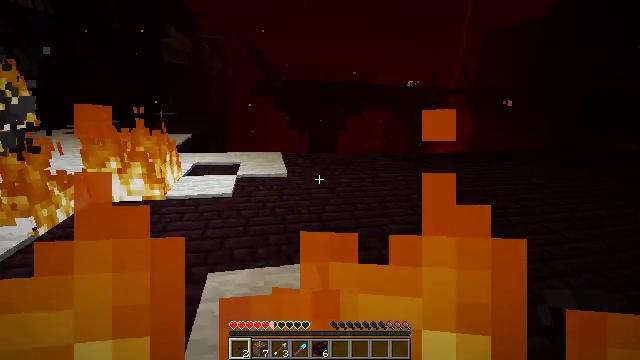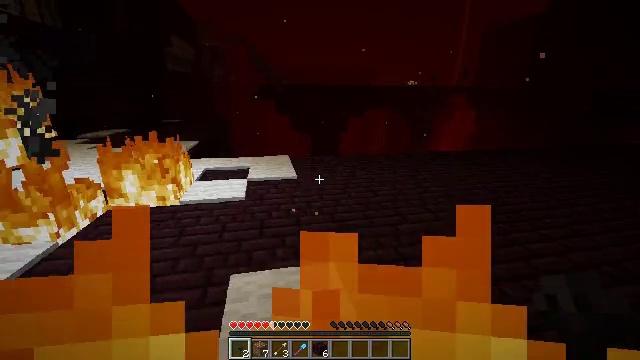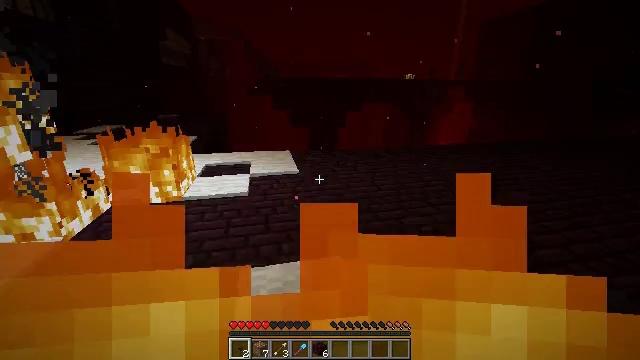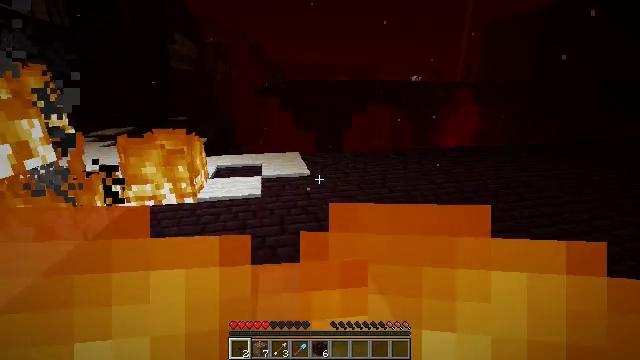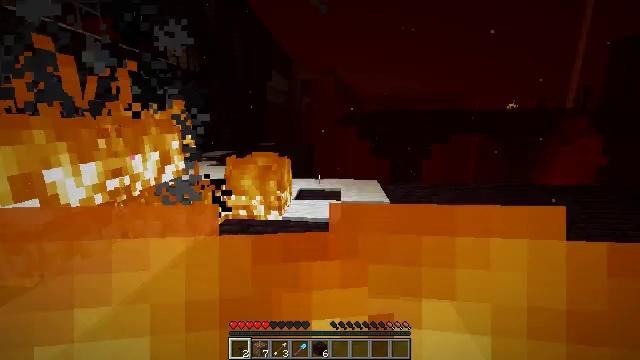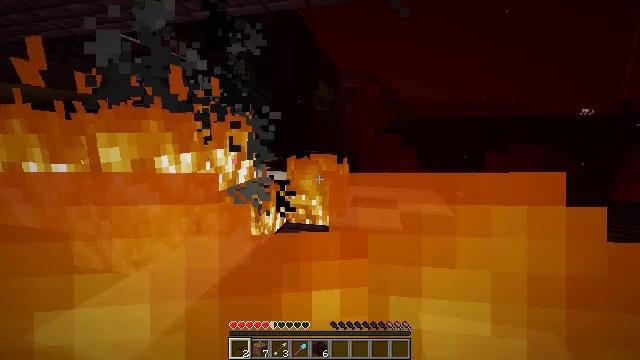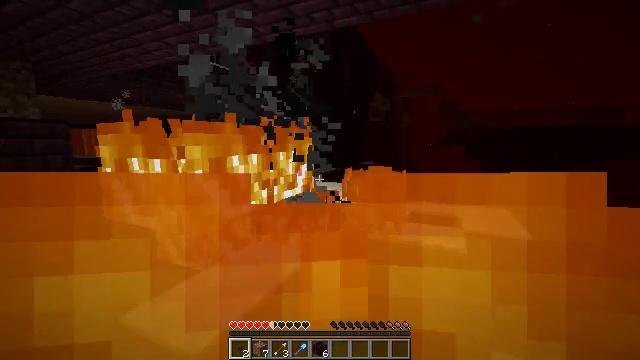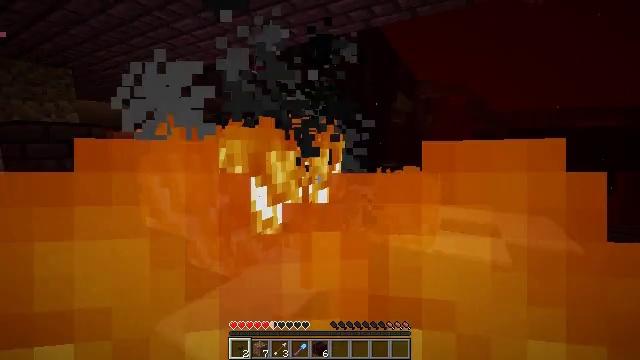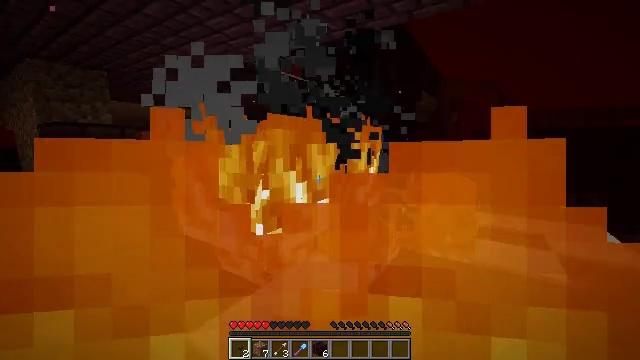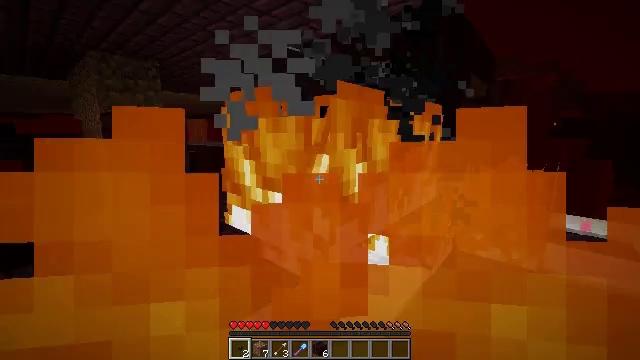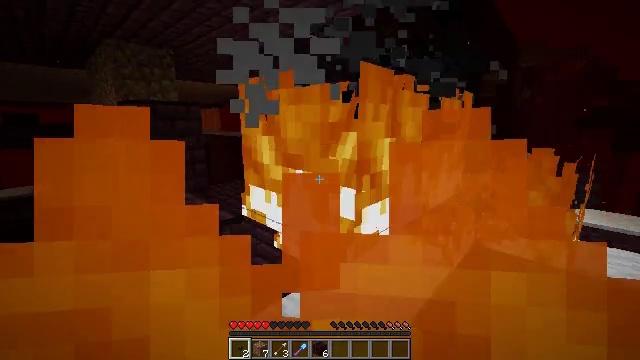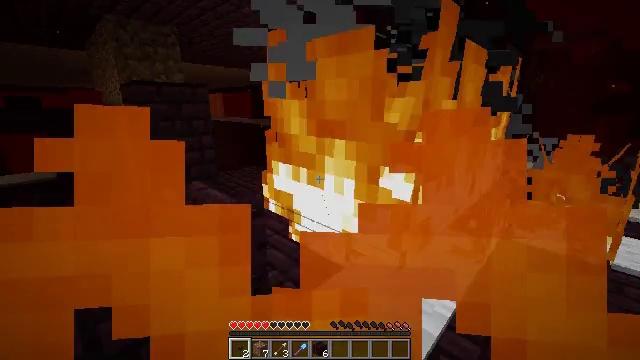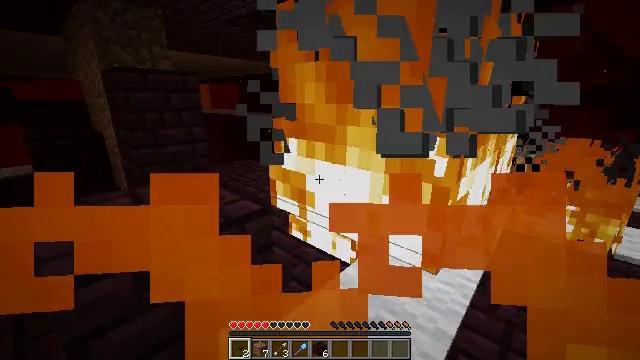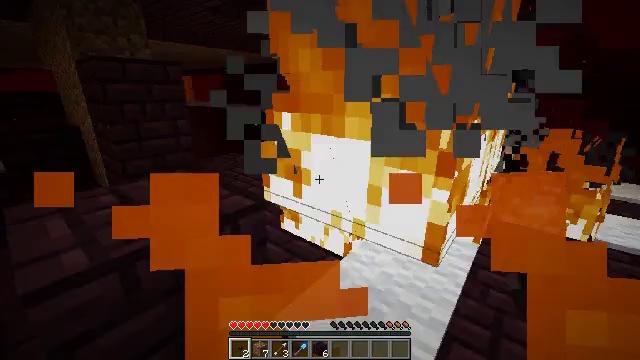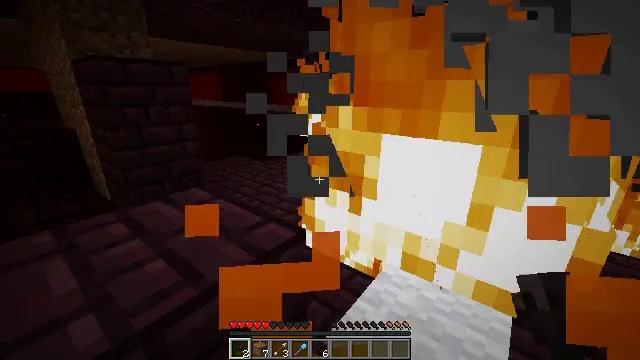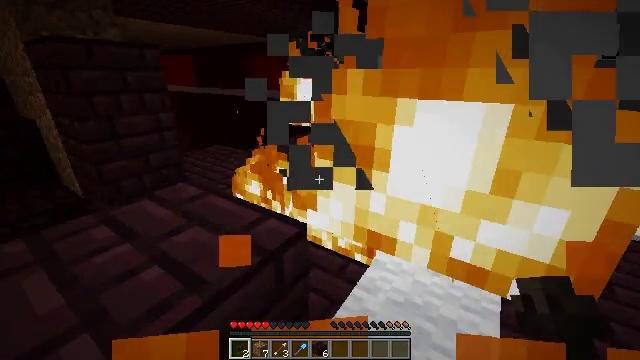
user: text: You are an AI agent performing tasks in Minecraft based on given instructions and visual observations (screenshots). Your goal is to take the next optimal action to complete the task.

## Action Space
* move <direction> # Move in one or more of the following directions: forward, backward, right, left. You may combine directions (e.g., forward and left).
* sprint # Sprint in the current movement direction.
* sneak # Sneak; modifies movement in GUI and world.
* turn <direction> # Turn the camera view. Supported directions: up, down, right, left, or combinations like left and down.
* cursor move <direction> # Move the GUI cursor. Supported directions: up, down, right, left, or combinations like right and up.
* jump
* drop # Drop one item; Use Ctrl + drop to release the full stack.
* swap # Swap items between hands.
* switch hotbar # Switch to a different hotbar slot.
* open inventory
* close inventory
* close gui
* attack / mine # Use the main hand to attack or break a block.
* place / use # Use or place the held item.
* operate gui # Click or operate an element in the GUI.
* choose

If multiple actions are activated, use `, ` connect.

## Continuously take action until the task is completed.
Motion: motion action
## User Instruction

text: Put out the fire.
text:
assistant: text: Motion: move left
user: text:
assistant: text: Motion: move left, turn down
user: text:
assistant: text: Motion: move left, turn left
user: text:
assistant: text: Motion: move left, turn left and up
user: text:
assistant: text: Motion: move left, turn left and up
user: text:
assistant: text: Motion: move forward and move left, turn left and up
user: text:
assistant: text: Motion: move forward and move left, turn left
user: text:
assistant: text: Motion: move forward and move left, turn left
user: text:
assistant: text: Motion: move forward and move left, turn left and down
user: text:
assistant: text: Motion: move forward and move left, turn left and down
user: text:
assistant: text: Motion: move forward and move left, turn down
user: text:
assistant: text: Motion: move forward and move left, turn right and down
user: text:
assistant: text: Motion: move forward and move left, turn right and down
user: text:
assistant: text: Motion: move forward and move left
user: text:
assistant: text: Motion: move left, turn right and down
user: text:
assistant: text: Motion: move left, turn right and down
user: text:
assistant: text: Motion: move left, turn right, attack / mine
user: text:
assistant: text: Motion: turn right, attack / mine
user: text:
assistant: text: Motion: turn right
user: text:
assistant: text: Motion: turn right
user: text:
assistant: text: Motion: turn right
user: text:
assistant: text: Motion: turn right
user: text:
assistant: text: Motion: no_op
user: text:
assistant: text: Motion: attack / mine
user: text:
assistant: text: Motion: turn left, attack / mine
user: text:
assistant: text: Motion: turn left
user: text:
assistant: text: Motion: turn left
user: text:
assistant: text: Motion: turn left, attack / mine
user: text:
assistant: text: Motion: attack / mine
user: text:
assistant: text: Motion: attack / mine